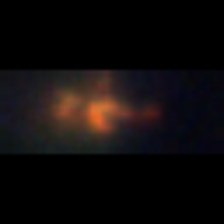
Taxon: Chaetoceros
Group: Diatoms